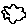
Label: cloud